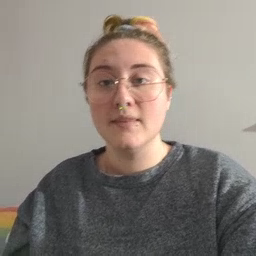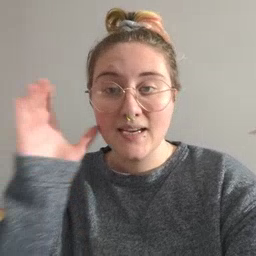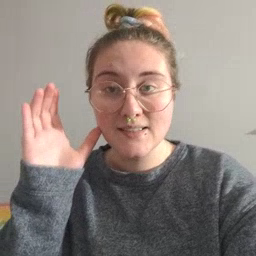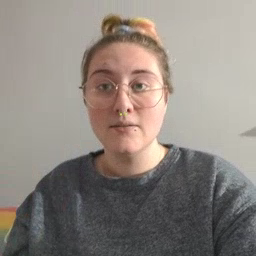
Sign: listen